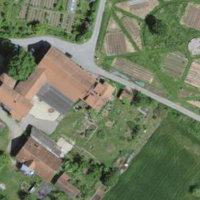
EUNIS habitat code: 52
Species observed at this site:
Fragaria moschata
Cotinus coggygria